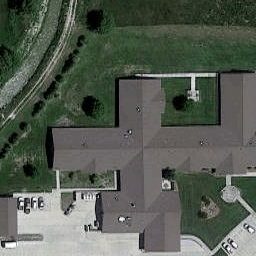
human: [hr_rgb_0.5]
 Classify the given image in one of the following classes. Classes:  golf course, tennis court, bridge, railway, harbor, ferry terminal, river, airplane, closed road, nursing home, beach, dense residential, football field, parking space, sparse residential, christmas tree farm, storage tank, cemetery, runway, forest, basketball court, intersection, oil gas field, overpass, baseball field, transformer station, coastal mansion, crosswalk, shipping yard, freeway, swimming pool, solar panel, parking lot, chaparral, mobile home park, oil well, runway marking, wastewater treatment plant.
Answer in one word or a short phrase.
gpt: nursing home